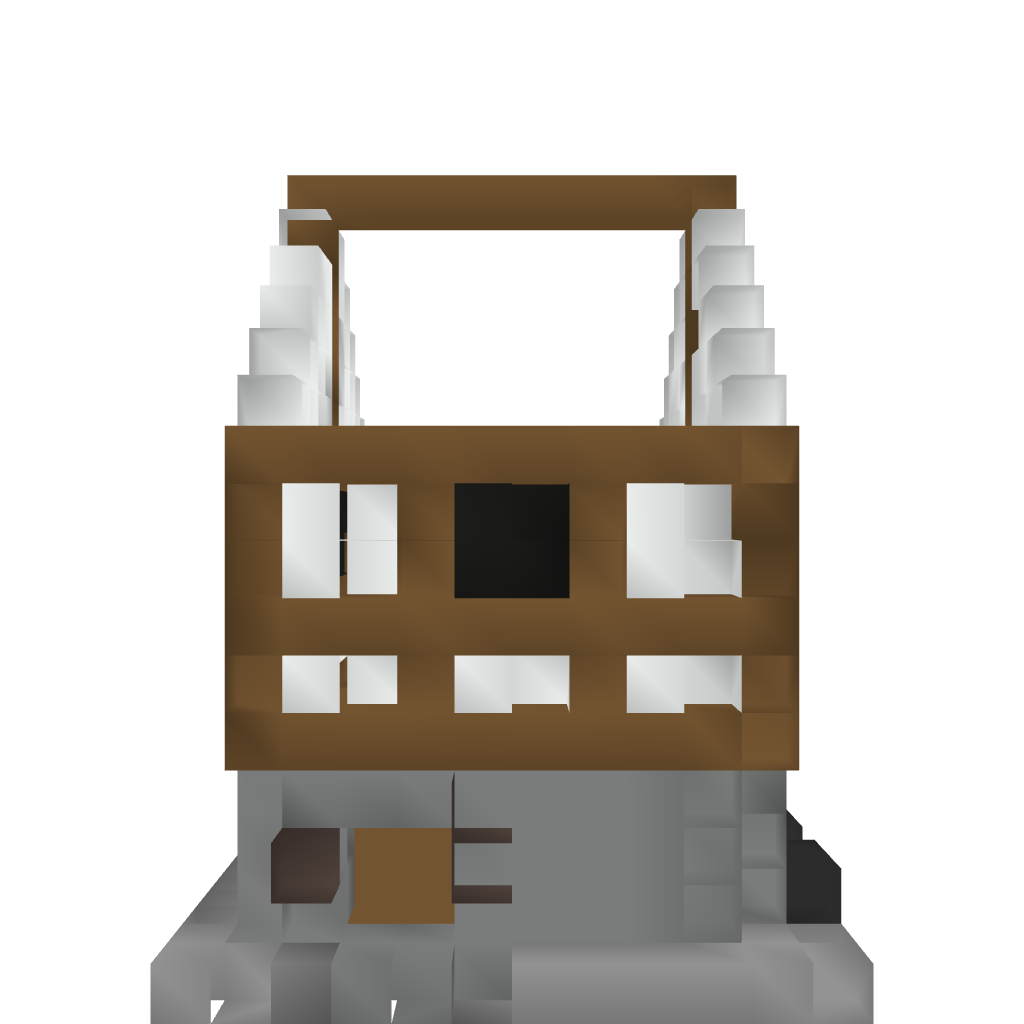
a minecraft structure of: Medieval Style House